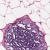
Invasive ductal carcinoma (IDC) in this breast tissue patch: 0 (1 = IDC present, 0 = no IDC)